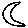
Label: moon